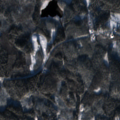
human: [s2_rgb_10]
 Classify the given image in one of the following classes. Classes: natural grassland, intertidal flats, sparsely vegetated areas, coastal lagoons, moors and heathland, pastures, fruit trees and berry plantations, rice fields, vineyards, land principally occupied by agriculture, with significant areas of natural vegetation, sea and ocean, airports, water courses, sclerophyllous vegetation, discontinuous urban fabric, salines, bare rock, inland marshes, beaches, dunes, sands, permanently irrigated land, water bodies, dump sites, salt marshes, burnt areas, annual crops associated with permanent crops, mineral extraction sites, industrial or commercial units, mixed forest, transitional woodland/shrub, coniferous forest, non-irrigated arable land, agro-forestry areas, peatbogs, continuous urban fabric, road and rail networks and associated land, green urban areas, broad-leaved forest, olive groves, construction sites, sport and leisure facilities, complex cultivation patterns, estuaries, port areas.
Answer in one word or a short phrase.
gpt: coniferous forest, mixed forest